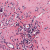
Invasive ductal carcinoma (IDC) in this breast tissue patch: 0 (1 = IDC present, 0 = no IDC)